Field crop: maize
Growth stage: 2
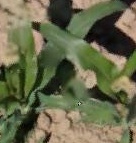
Species: maize